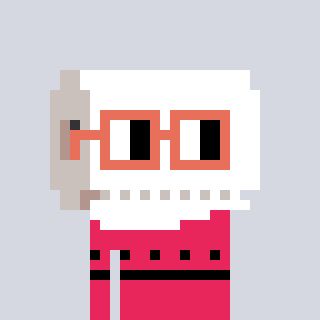
a pixel art character with square orange glasses, a toiletpaper-full-shaped head and a redpinkish-colored body on a cool background